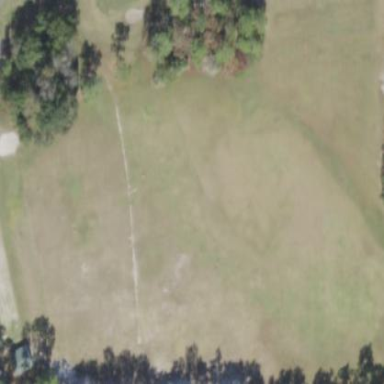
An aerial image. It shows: Grassy area designated as driving range for golf.